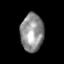
Tissue: skin
Cell type: Epithelial cells
Senescence score: 0.2295
Nuclear area (px): 858
Mean DAPI intensity: 143.705